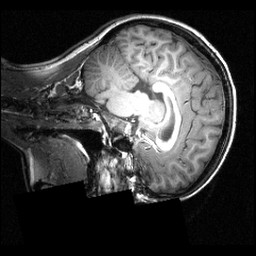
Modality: T1w
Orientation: sagittal
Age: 21
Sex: female
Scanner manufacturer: siemens
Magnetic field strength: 3.951 T
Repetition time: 1.5 s
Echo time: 0.00335 s